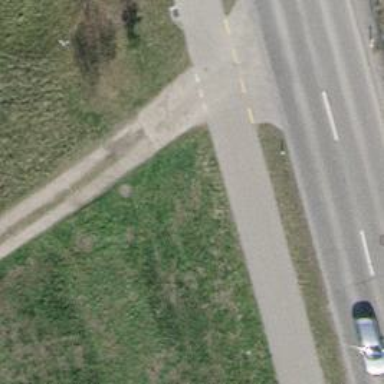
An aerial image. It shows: Compacted track road with grade3 tracktype.